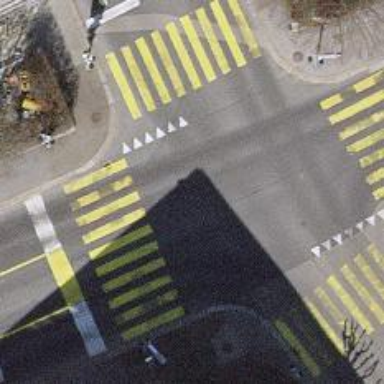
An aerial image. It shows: Uncontrolled zebra crossing on the road.